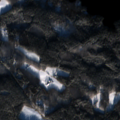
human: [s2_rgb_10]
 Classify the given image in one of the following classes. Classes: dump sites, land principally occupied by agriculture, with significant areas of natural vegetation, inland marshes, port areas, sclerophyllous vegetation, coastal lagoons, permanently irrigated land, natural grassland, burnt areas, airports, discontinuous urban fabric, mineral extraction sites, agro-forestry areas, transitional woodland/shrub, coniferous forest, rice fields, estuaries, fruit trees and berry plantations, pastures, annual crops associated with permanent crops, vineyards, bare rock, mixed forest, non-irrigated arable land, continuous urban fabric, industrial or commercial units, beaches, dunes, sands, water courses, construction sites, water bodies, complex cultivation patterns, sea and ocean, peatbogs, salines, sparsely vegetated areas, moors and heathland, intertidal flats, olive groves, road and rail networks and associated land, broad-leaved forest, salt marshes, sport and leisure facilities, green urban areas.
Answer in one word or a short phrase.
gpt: land principally occupied by agriculture, with significant areas of natural vegetation, broad-leaved forest, coniferous forest, mixed forest, water bodies